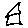
Label: house